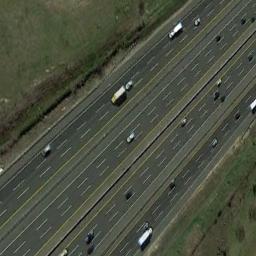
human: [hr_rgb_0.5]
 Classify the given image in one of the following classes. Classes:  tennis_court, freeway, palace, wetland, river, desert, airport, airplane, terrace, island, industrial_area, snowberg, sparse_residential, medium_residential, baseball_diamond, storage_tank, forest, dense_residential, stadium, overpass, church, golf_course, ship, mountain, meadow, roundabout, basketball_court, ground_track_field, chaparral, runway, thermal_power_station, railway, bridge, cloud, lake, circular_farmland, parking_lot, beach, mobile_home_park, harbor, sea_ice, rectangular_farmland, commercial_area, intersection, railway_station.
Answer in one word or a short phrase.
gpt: freeway